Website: walmart
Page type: account-selection
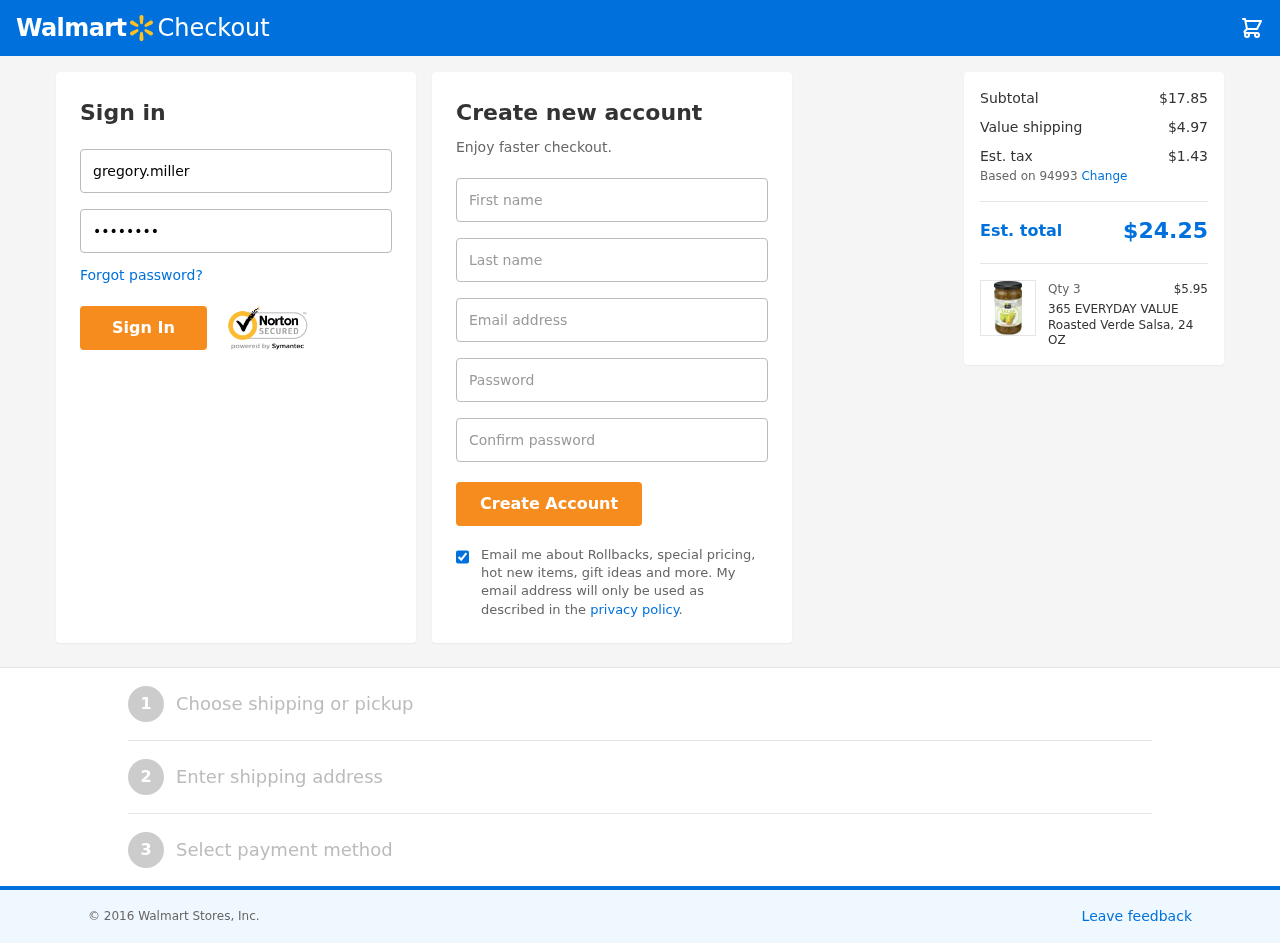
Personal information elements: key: PII_EMAIL
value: gregory.miller@hotmail.com
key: PII_FIRSTNAME
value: Gregory
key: PII_LASTNAME
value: Miller
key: PII_LOGIN_USERNAME
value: gregory.miller
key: PII_POSTCODE
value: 94993
Product elements: key: PRODUCT1_NAME
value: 365 EVERYDAY VALUE Roasted Verde Salsa, 24 OZ
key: PRODUCT1_PRICE
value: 5.95
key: PRODUCT1_QUANTITY
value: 3
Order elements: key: ORDER_SUBTOTAL
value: $17.85
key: ORDER_SHIPPING_COST
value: $4.97
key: ORDER_TAX
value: $1.43
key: ORDER_TOTAL
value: $24.25